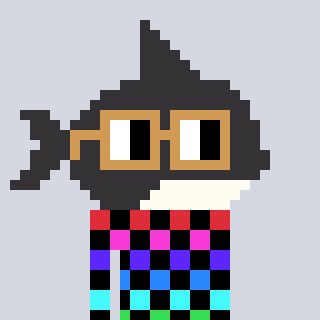
a pixel art character with square brown glasses, a orca-shaped head and a grayscale-colored body on a cool background